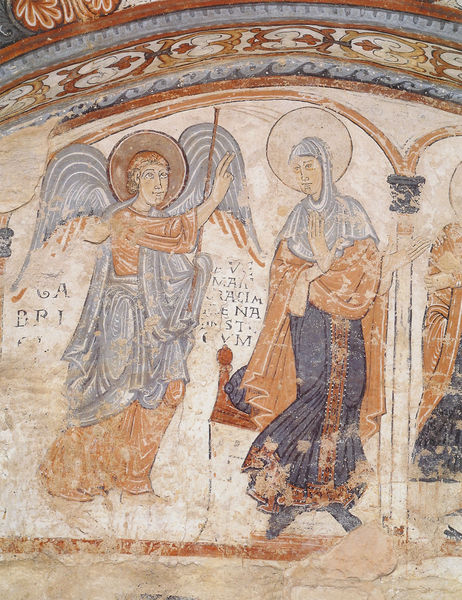
Titel: Advents- und Weihnachtszyklus
Standort: Léon, S. Isidoro, Pantheon (EU - E)
Schlagwörter: blau, flügel, gemälde, hand, umhang, gelb, ausschnitt, finger, stuhl, säule, säulen, weiss, rot, malerei, ornament, wand, falten, kirche, gewand, gold, mantel, locken, engel, kopfbedeckung, schrift, stab, inschrift, wandmalerei, kolonnade, buchstaben, rom, kapitell, heiligenschein, nimbus, fresken, segnung, heilige, speer, fresko, maria, wandbild, madonna, erzengel, fresco, verkündigung, legende, botschaft, latein, kolumne, seule, segensgestus, freske, aura, gild, ravenna, imbus, kopfbedekcung, flägel, gbriel, fesken, 2 meschen